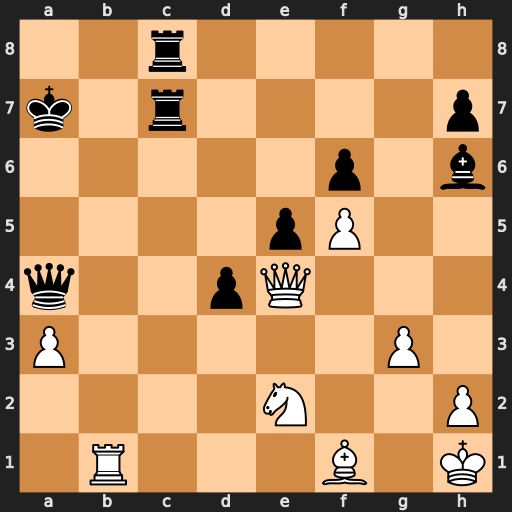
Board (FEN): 2r5/k1r4p/5p1b/4pP2/q2pQ3/P5P1/4N2P/1R3B1K
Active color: w
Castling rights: -
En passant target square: -
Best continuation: Nc3 Qc6 Nb5+